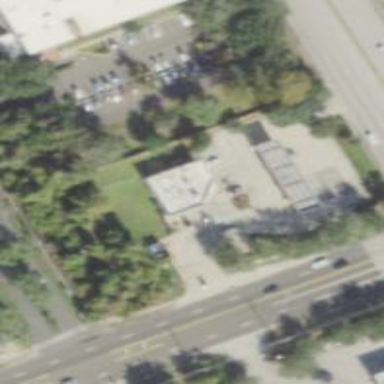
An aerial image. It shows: Convenience shop.